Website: apple
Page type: billing-address
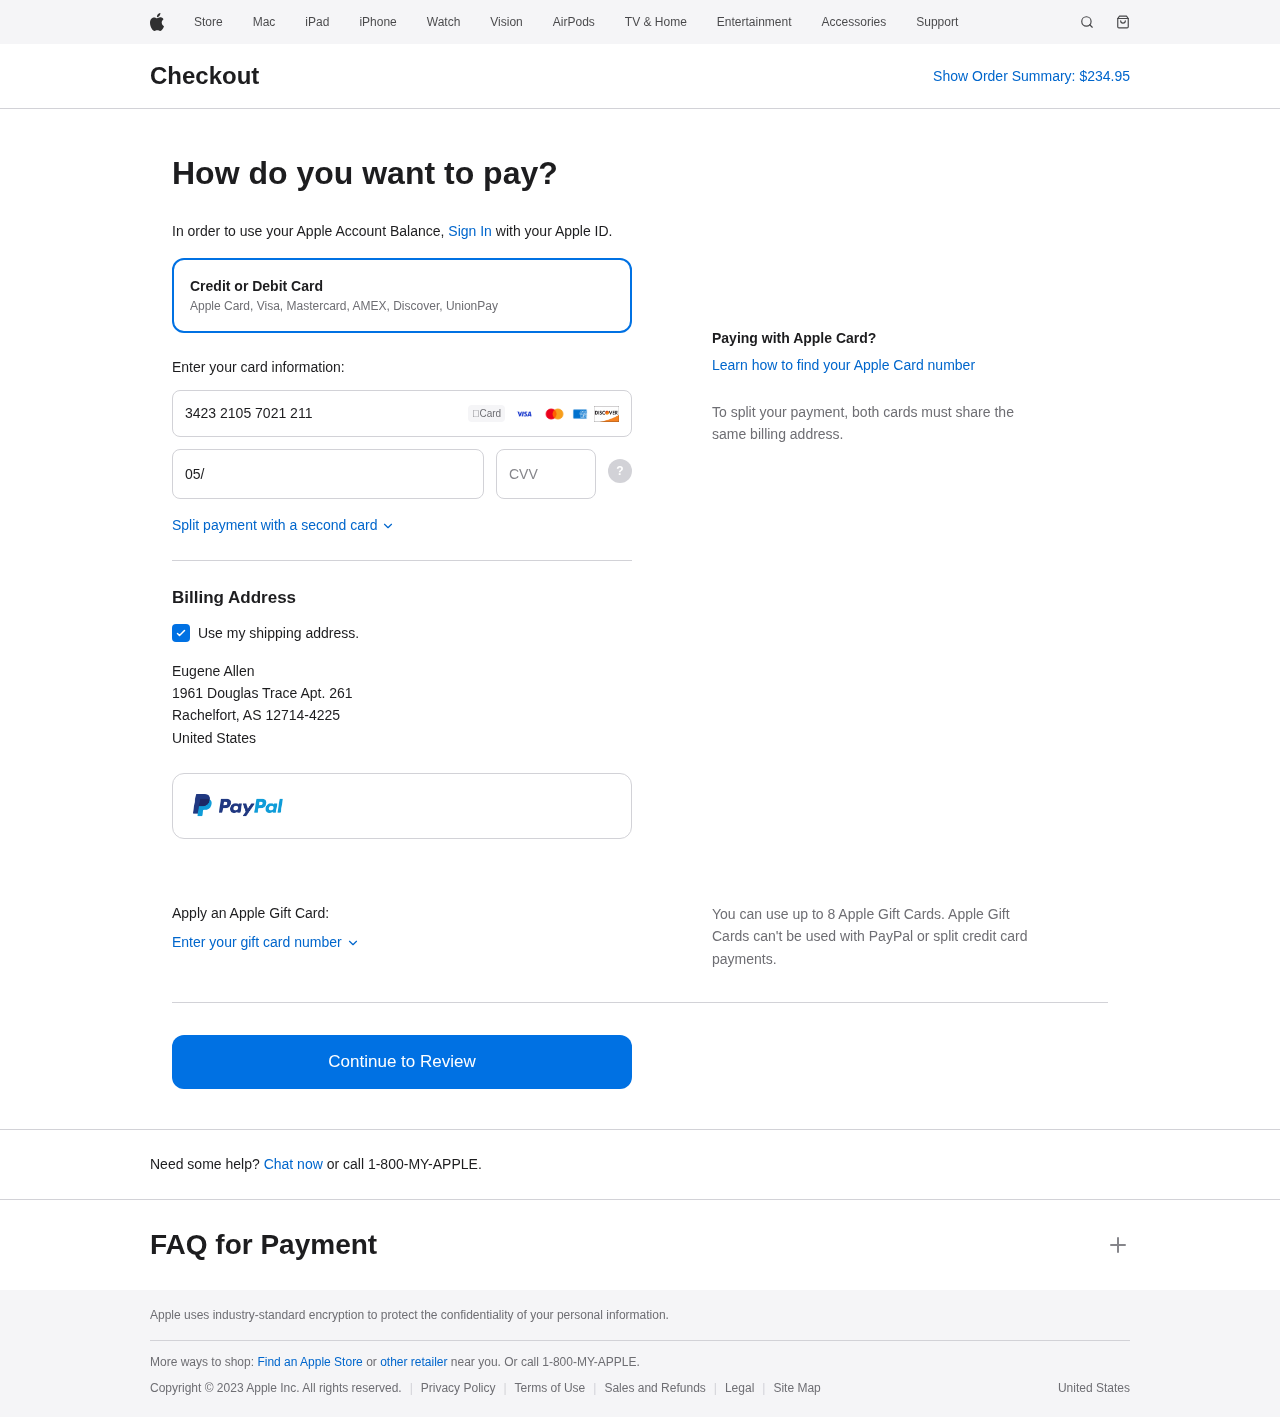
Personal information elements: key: PII_CARD_CVV
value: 4276
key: PII_CARD_EXPIRY
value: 05/27
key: PII_CARD_NUMBER
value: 3423 2105 7021 211
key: PII_CITY
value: Rachelfort
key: PII_COUNTRY
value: United States
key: PII_FULLNAME
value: Eugene Allen
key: PII_POSTCODE_FULL
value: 12714-4225
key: PII_STATE_ABBR
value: AS
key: PII_STREET
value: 1961 Douglas Trace Apt. 261
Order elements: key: ORDER_TOTAL
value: $234.95